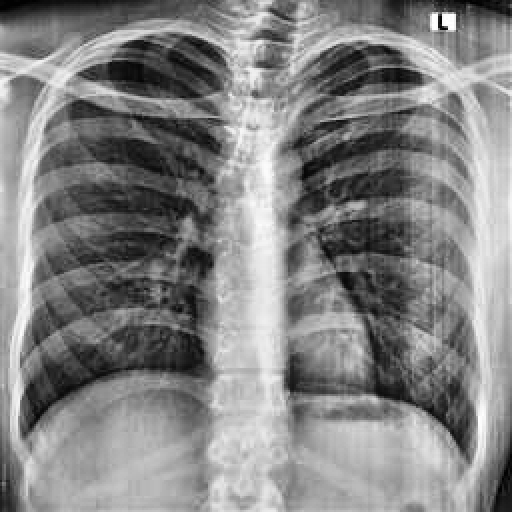
Finding: NORMAL